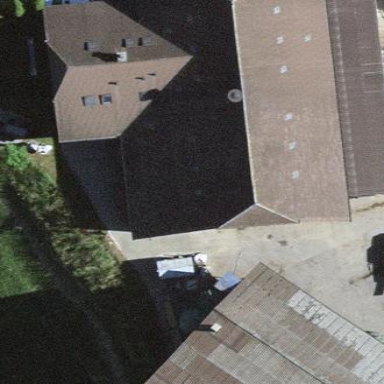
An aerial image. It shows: Farm building.